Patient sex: F
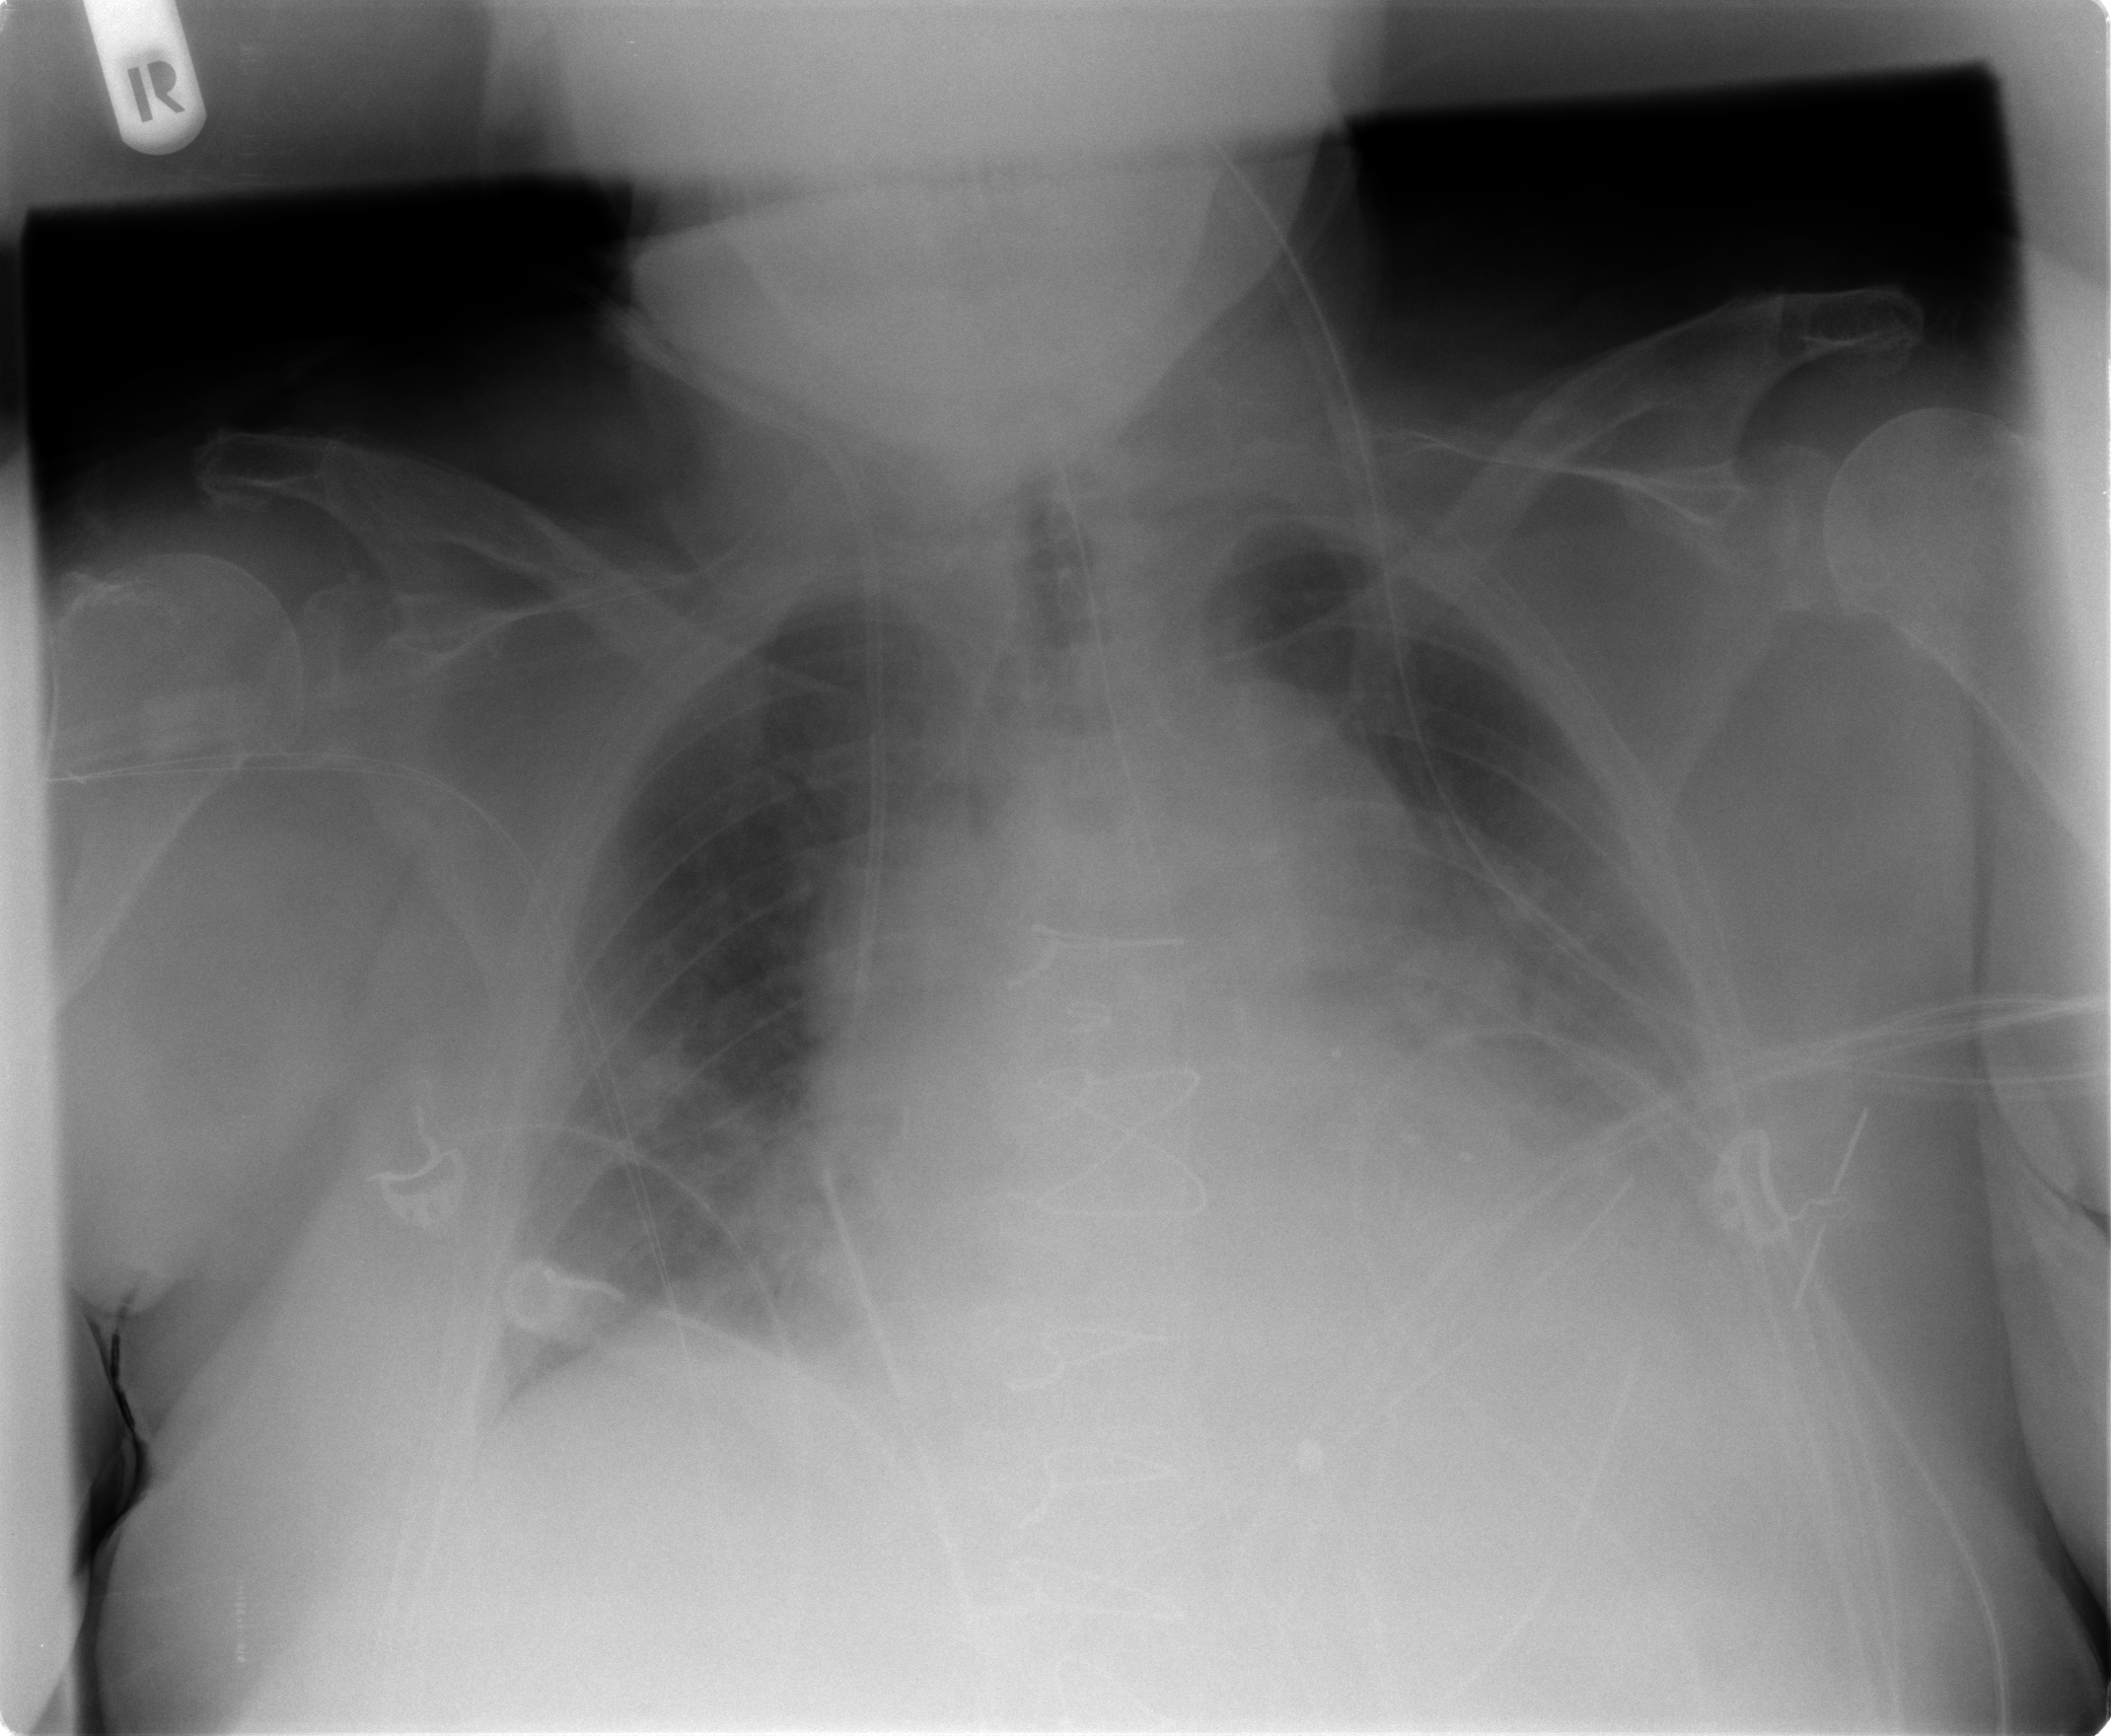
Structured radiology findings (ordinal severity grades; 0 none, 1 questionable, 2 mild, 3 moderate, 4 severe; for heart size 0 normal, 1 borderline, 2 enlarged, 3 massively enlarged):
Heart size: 2
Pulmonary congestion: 1
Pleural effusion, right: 1
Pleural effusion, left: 2
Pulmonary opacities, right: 1
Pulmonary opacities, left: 1
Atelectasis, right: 1
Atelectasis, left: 1